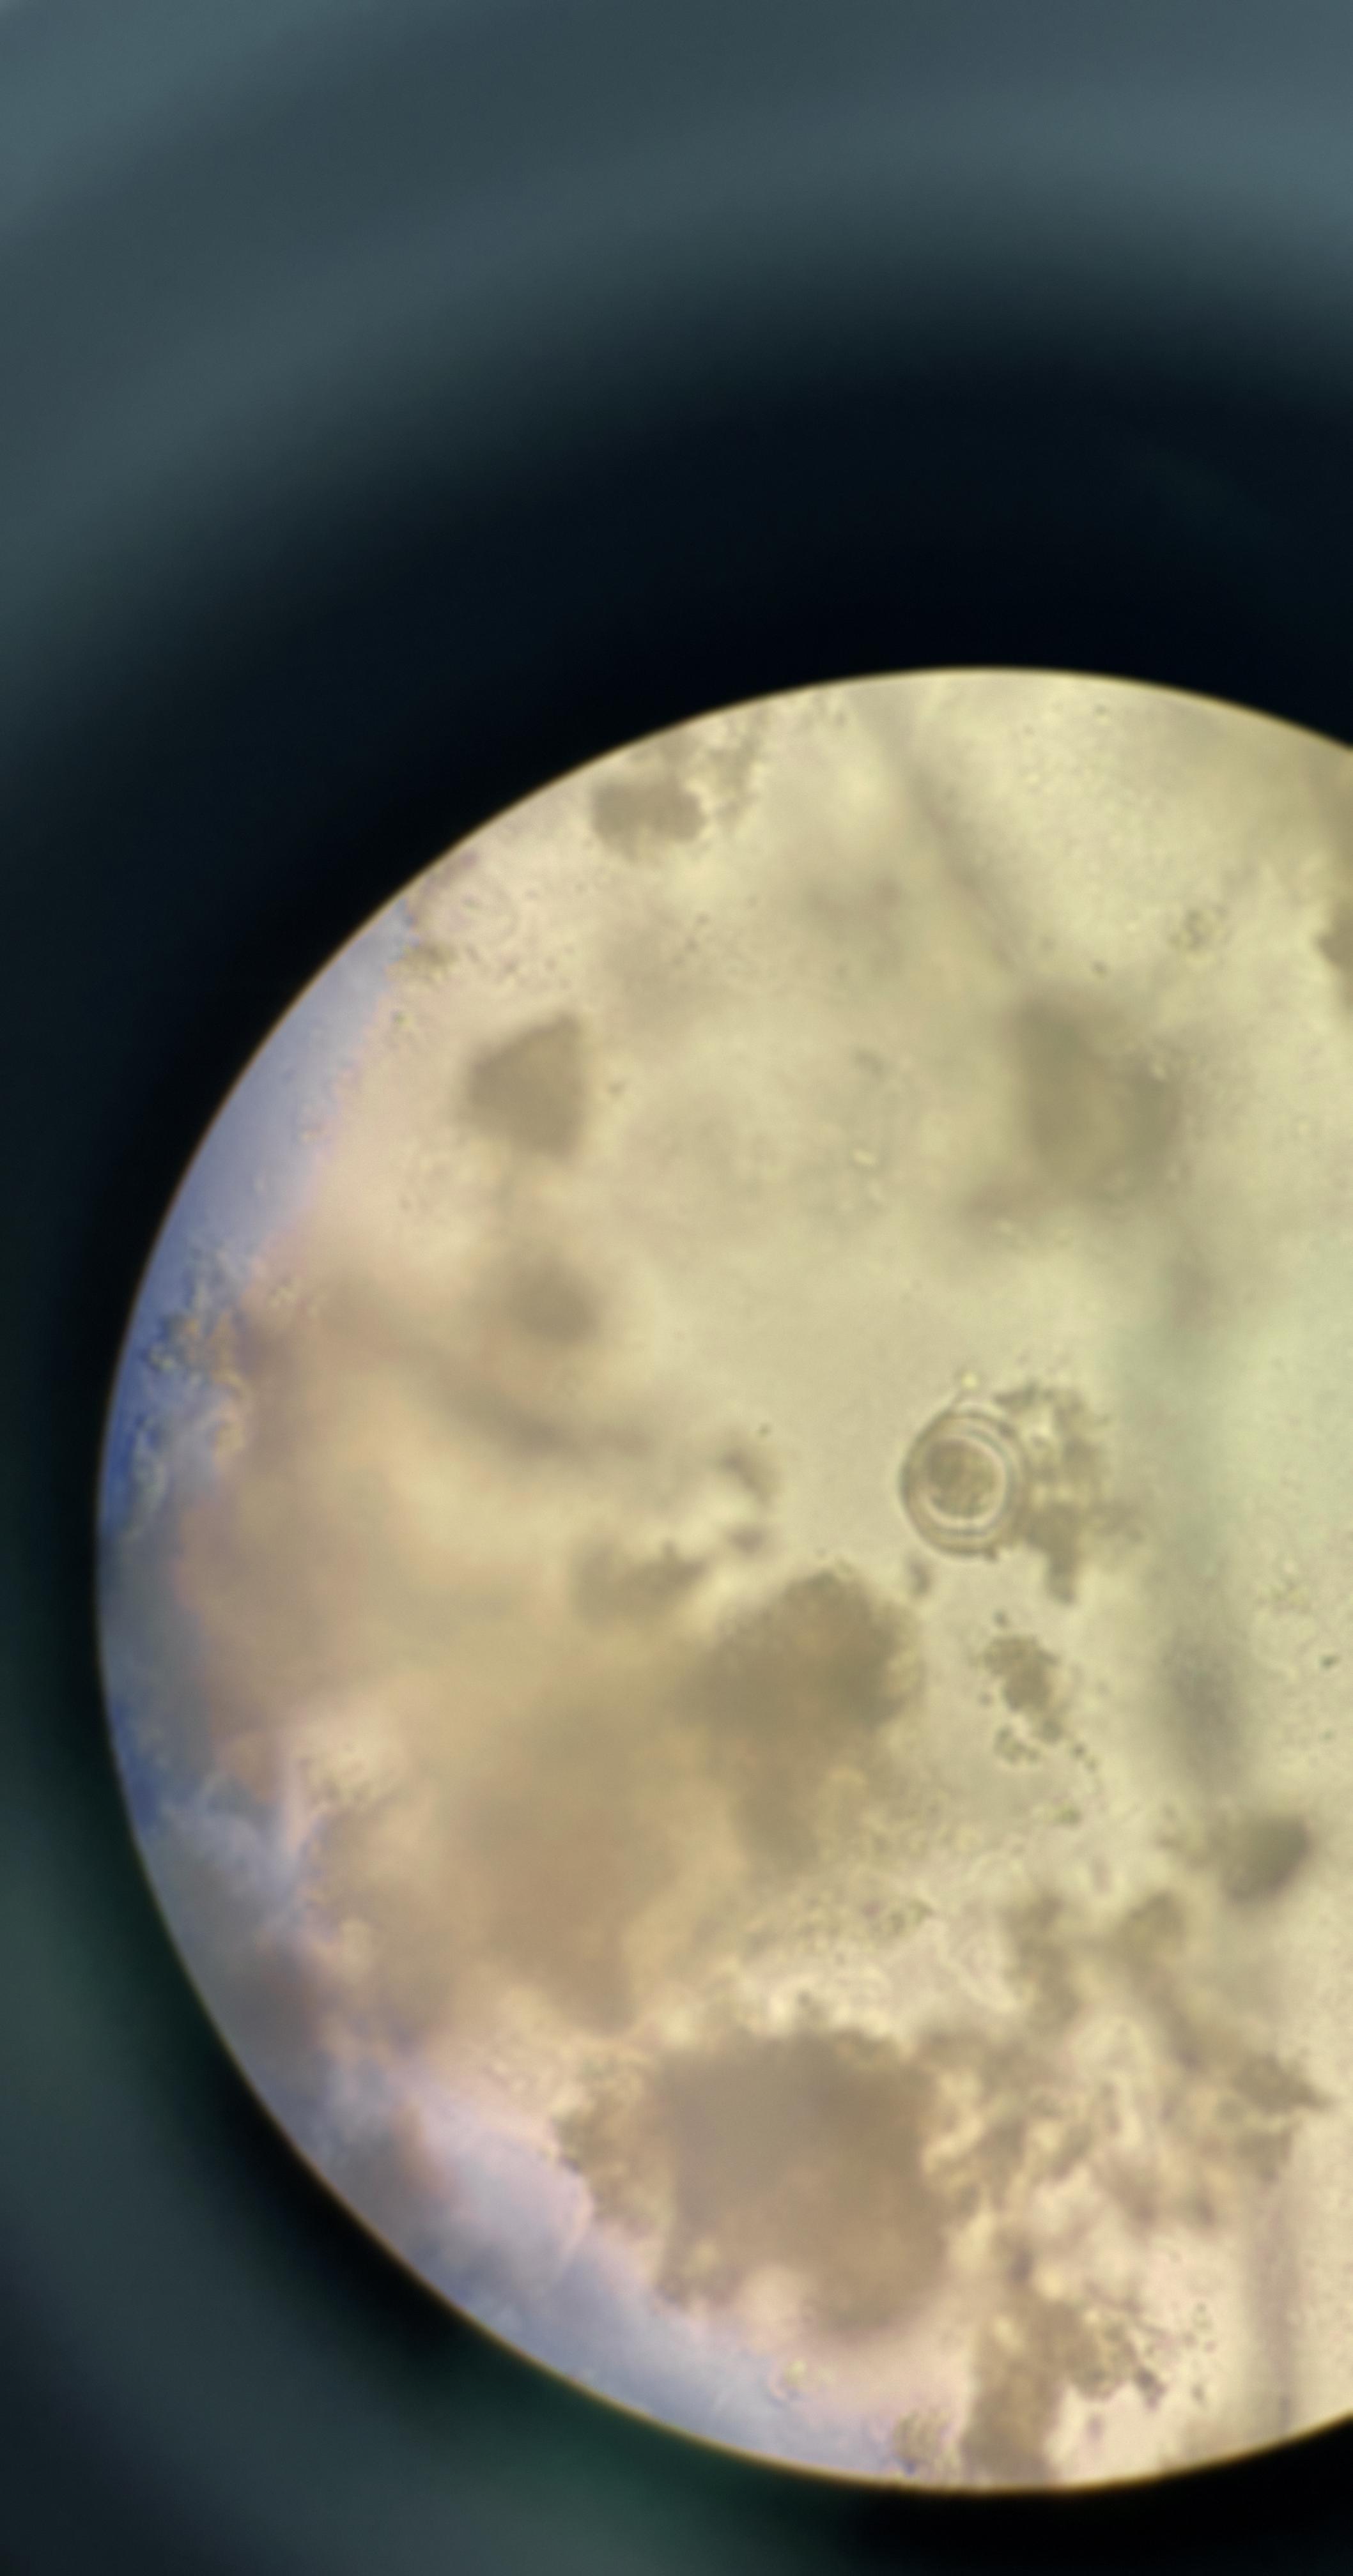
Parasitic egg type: Hymenolepis nana